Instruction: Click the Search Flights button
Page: home
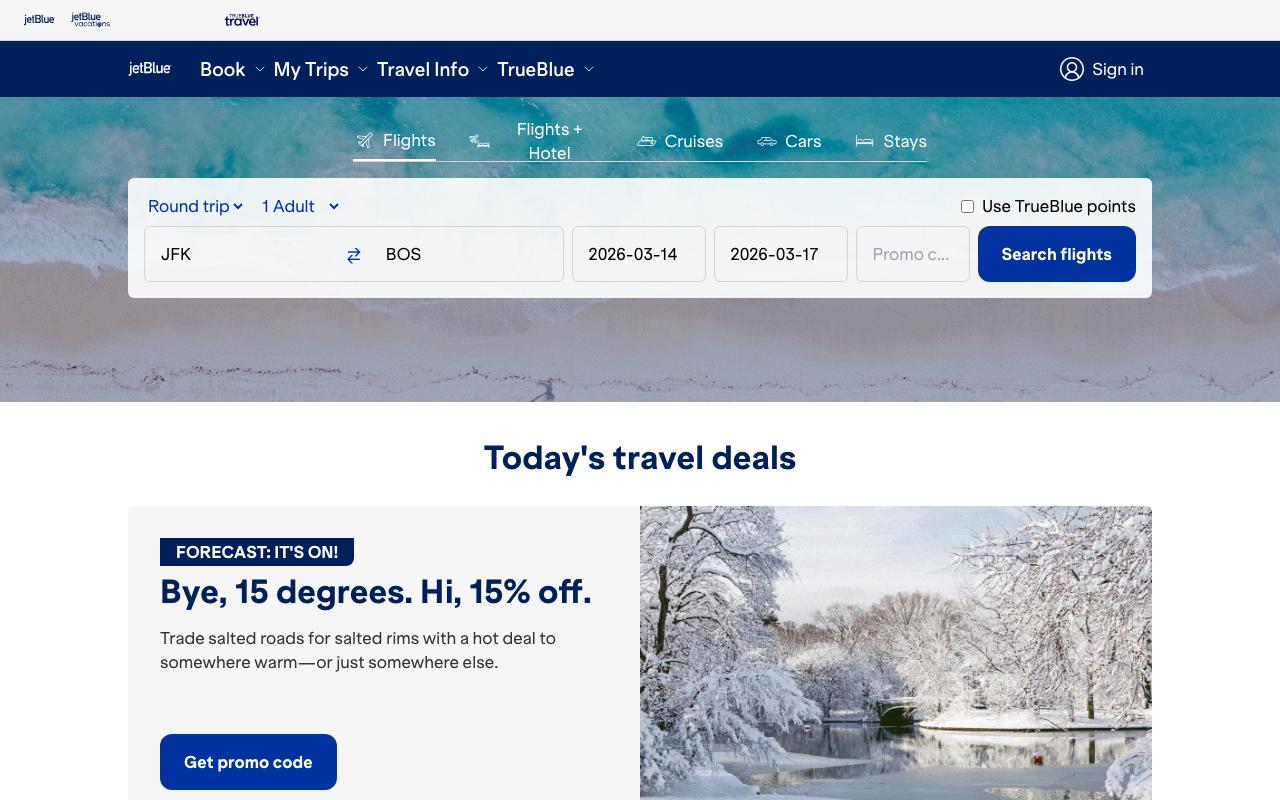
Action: click